Aerial crown-view tile of a tropical tree (Barro Colorado Island, Panama), acquired 20250512:
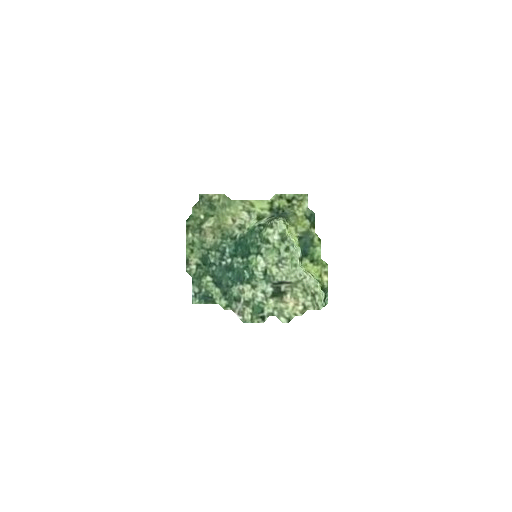
Species: Hieronyma alchorneoides
GBIF accepted scientific name: Hieronyma alchorneoides
Crown area: 21.898 m²